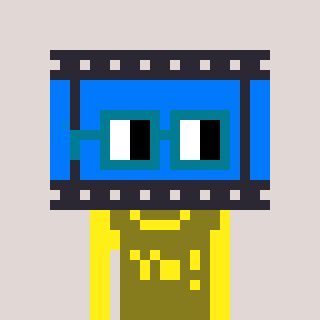
a pixel art character with square dark green glasses, a film strip-shaped head and a gunk-colored body on a warm background